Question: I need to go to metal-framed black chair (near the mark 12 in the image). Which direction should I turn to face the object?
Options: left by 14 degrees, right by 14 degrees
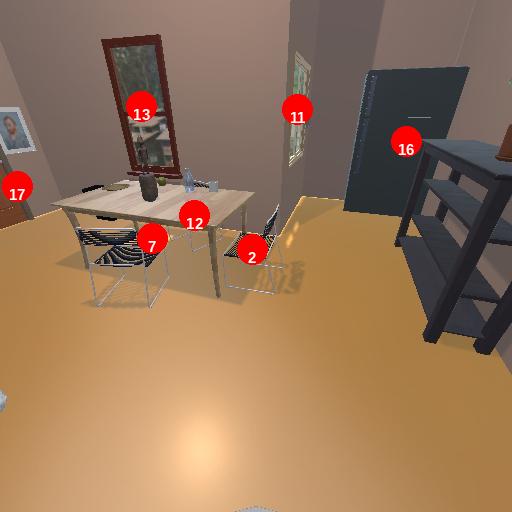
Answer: left by 14 degrees